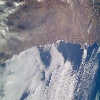
Label: cloud